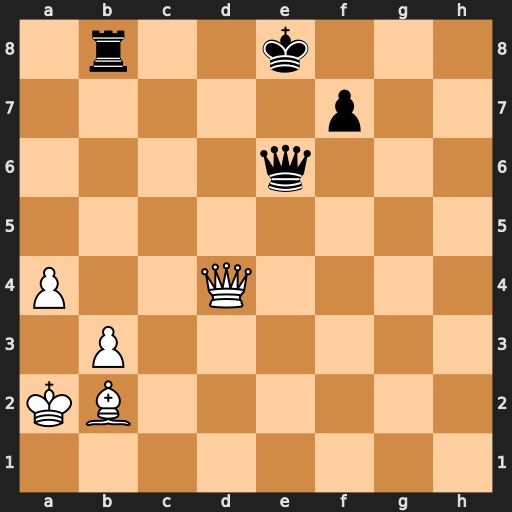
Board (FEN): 1r2k3/5p2/4q3/8/P2Q4/1P6/KB6/8
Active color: w
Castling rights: -
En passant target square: -
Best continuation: Qh8+ Kd7 Qxb8